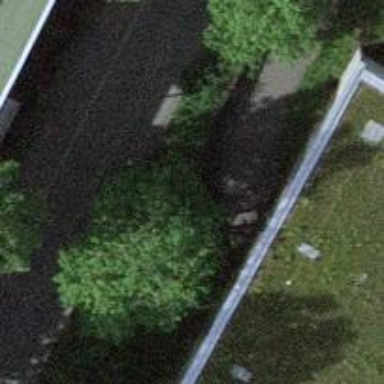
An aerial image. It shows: Parking entrance.